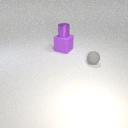
large purple rubber cube below small purple metal cylinder